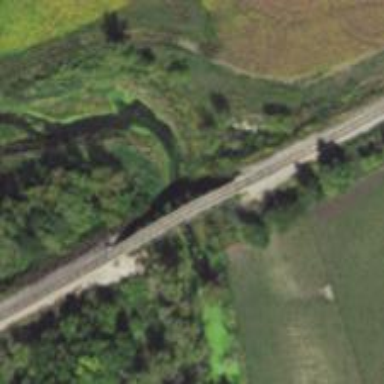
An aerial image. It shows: Railway track.